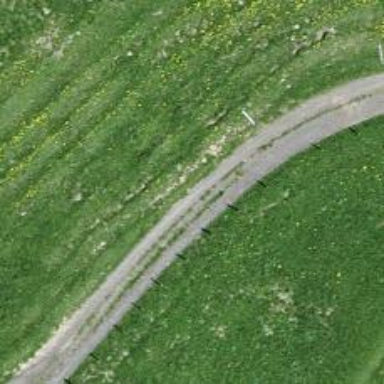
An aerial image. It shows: Gravel track with grade3 tracktype.